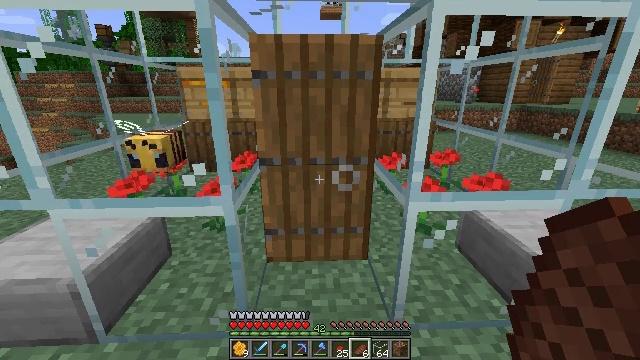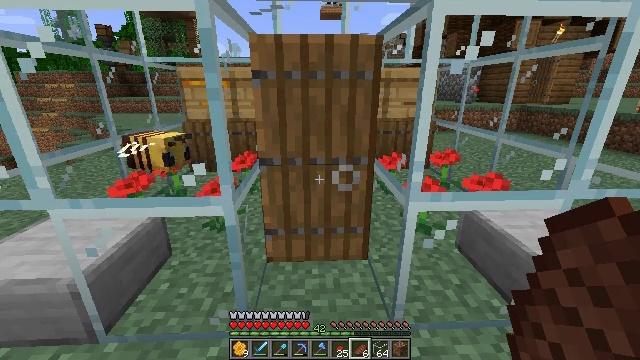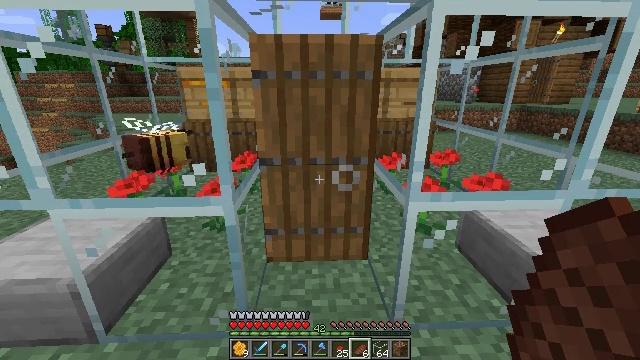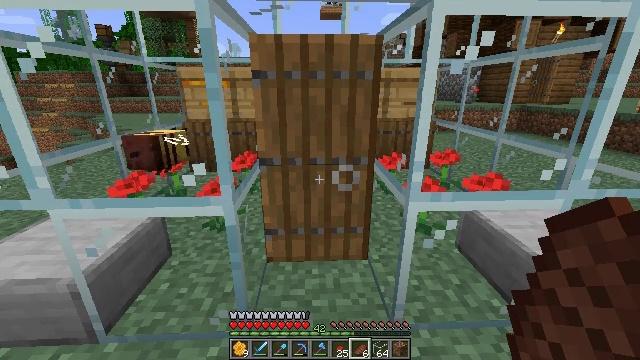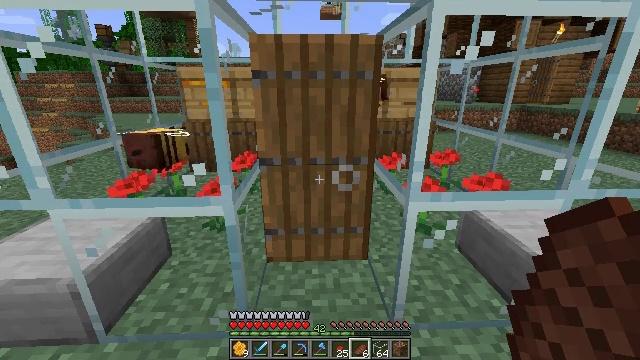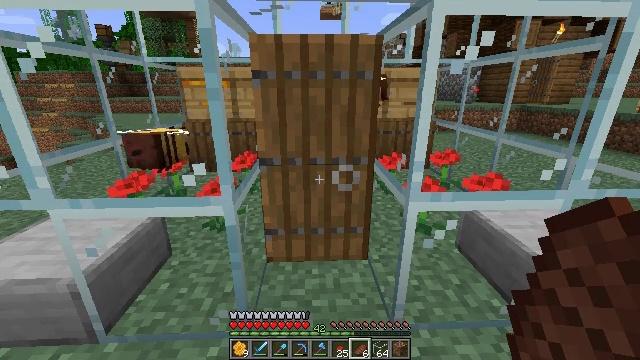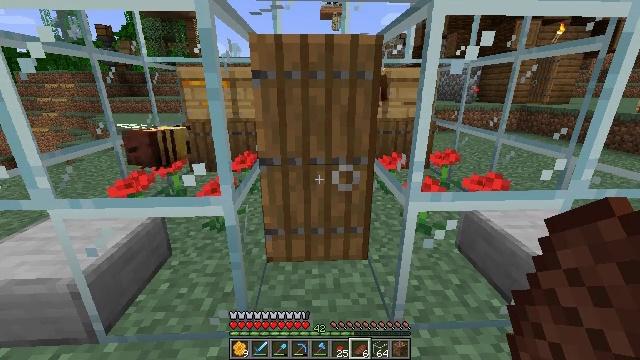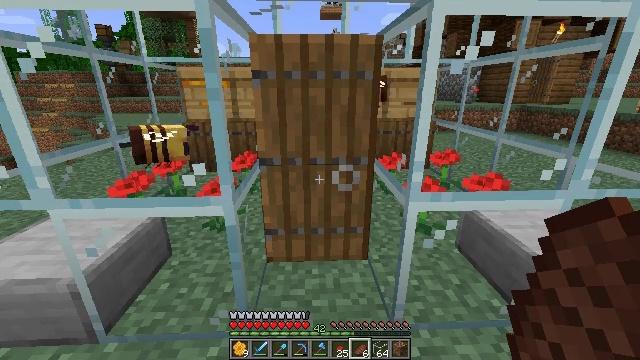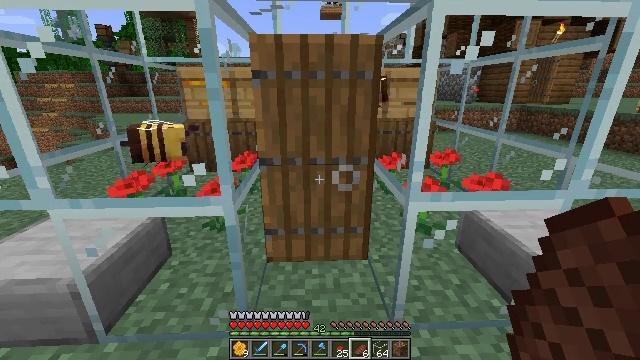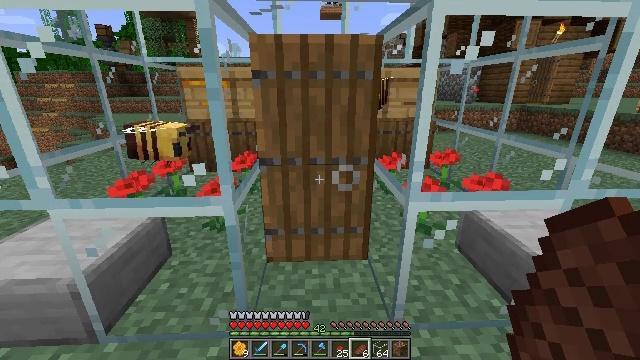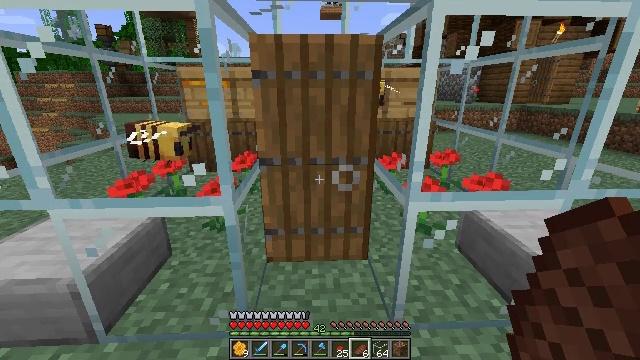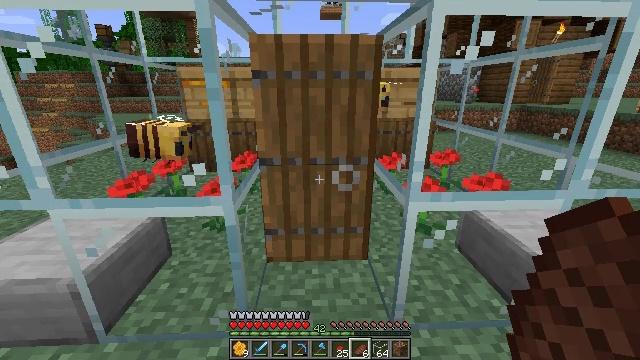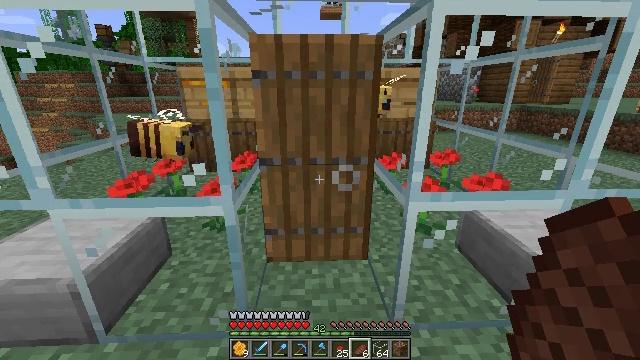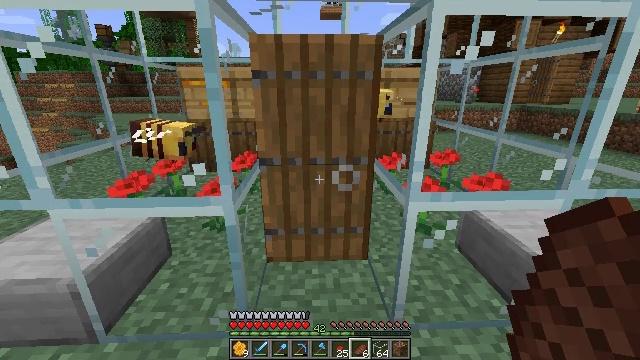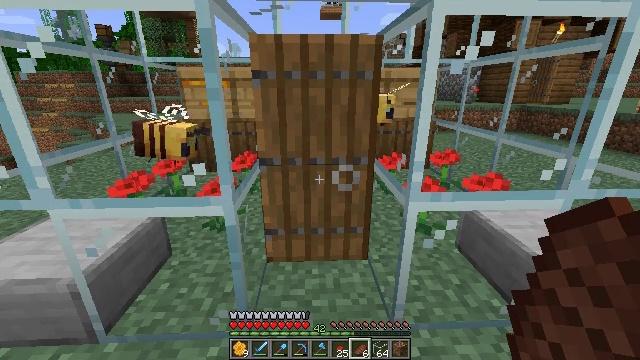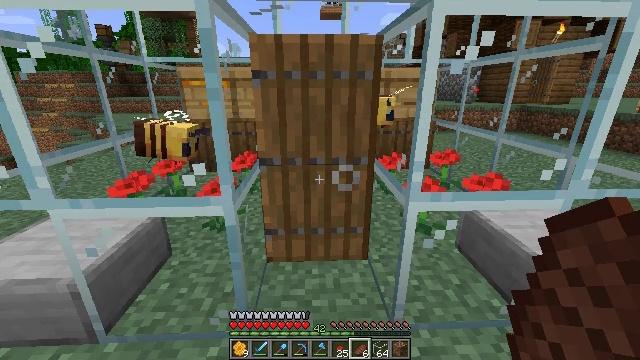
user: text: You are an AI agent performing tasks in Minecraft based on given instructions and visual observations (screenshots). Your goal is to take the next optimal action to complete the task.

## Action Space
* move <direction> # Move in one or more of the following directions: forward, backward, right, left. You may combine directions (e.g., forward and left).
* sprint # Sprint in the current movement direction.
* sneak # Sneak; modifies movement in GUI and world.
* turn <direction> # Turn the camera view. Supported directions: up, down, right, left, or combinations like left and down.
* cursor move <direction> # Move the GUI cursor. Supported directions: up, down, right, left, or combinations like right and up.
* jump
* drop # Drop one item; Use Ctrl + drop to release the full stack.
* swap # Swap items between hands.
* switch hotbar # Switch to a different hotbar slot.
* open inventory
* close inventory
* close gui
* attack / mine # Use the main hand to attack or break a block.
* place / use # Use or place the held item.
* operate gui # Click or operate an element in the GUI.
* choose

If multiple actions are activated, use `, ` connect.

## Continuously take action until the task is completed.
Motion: motion action
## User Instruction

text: Collect smooth stone slab pieces.
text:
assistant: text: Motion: no_op
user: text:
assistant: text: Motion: no_op
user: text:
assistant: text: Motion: no_op
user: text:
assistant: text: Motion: no_op
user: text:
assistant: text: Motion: no_op
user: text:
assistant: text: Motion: no_op
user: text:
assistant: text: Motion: no_op
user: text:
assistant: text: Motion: no_op
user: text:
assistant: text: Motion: no_op
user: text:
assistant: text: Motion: no_op
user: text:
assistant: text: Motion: no_op
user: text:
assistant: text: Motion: no_op
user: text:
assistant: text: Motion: no_op
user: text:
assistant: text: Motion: no_op
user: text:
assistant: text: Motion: no_op
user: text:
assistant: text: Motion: no_op
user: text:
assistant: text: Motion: no_op
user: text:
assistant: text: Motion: no_op
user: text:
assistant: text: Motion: no_op
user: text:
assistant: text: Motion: no_op
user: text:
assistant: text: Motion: no_op
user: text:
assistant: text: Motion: no_op
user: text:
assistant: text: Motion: no_op
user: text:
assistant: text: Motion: no_op
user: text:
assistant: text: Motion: no_op
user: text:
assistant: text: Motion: no_op
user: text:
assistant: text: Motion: no_op
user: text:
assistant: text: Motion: no_op
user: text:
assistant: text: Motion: no_op
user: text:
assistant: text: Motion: no_op